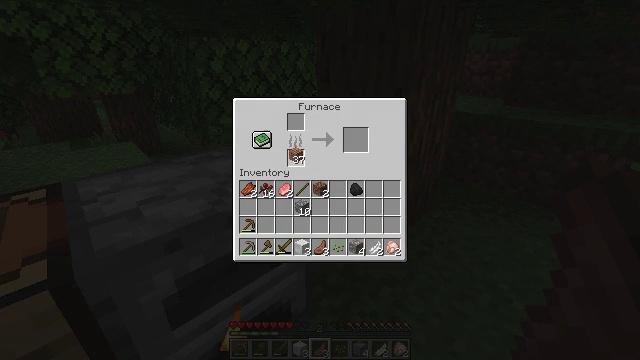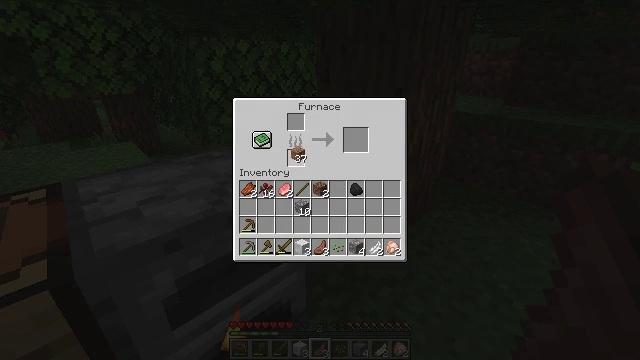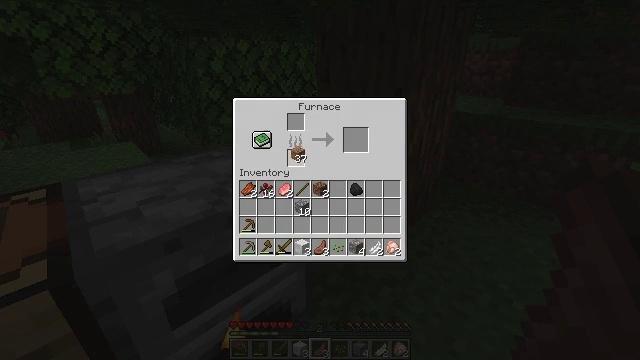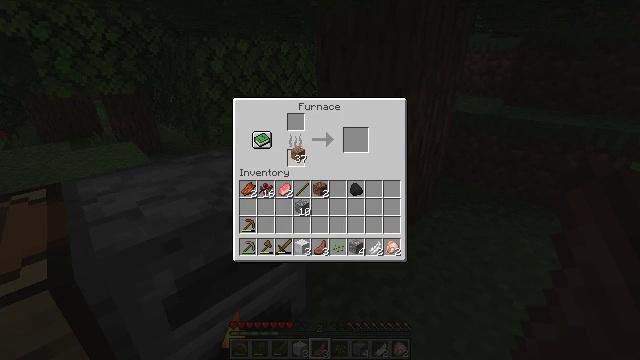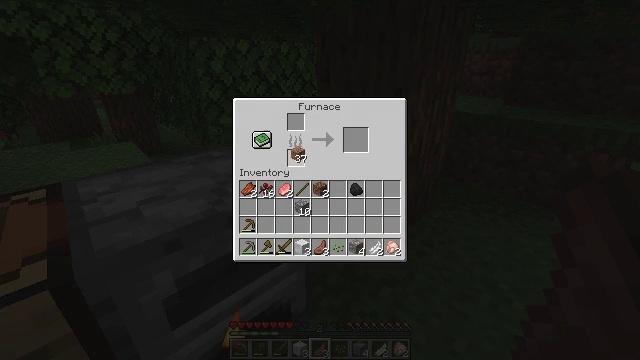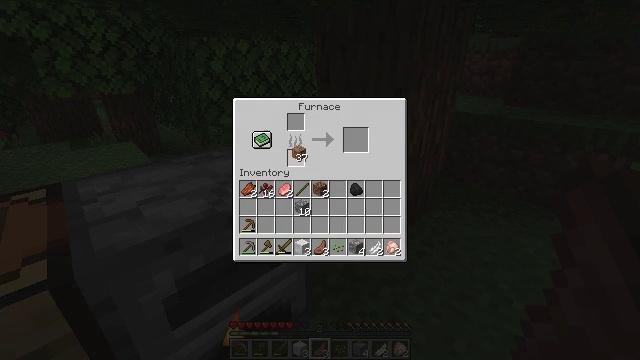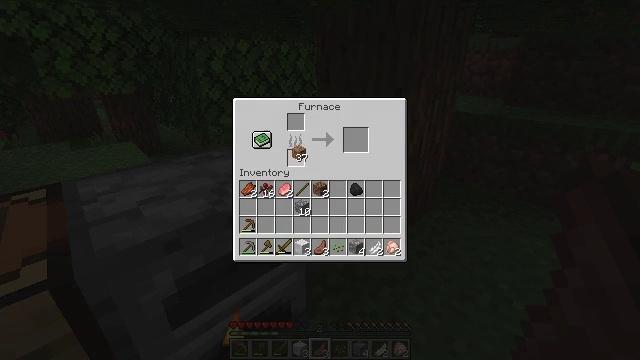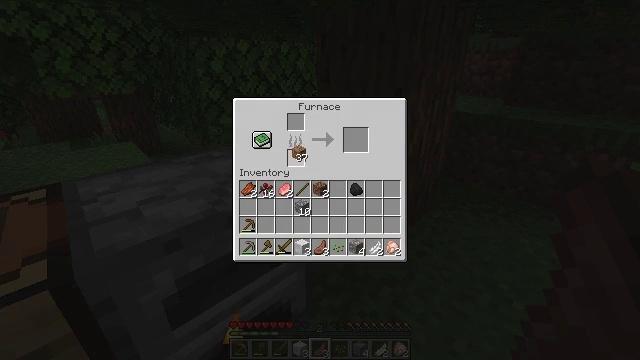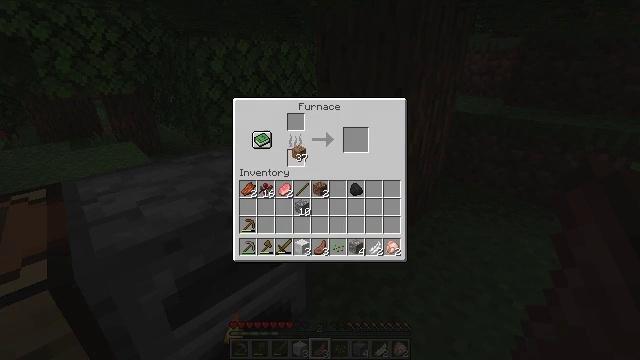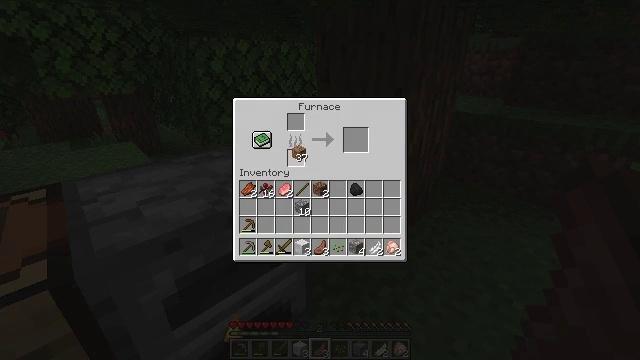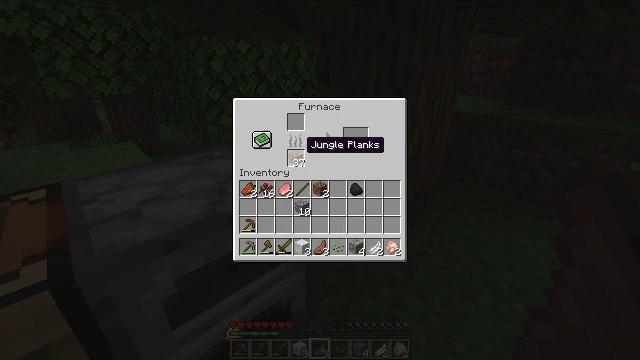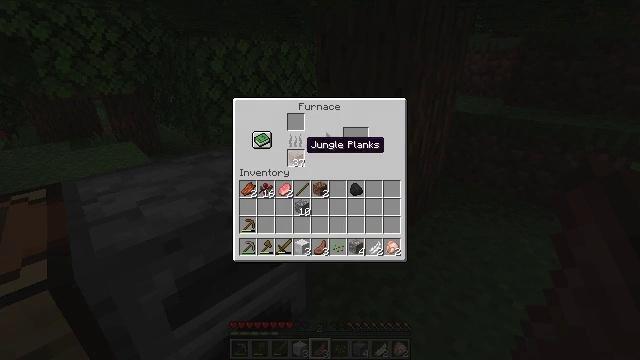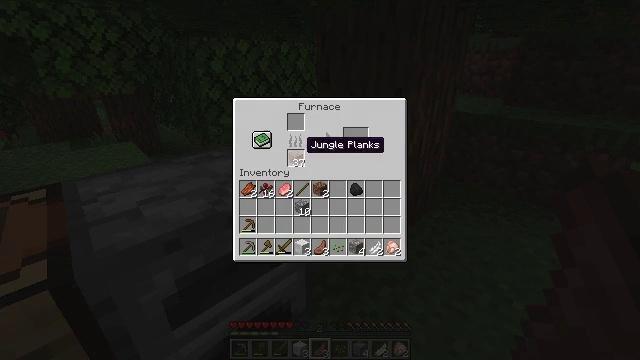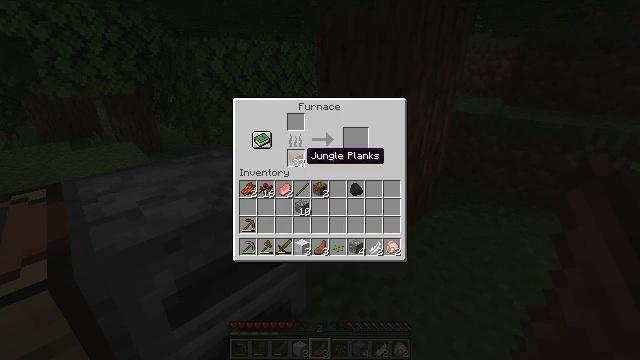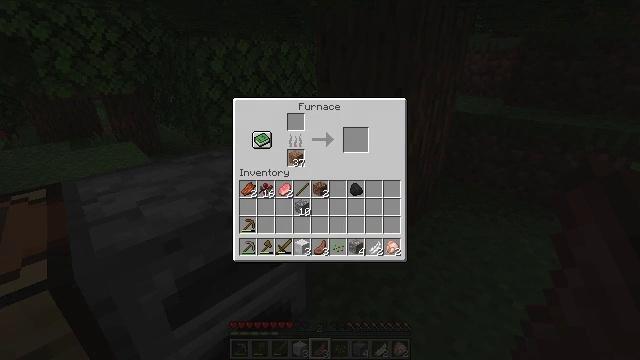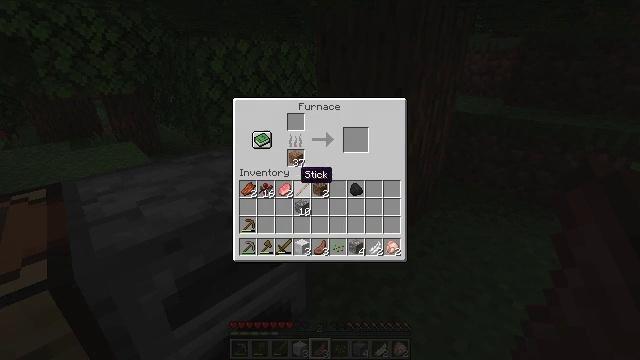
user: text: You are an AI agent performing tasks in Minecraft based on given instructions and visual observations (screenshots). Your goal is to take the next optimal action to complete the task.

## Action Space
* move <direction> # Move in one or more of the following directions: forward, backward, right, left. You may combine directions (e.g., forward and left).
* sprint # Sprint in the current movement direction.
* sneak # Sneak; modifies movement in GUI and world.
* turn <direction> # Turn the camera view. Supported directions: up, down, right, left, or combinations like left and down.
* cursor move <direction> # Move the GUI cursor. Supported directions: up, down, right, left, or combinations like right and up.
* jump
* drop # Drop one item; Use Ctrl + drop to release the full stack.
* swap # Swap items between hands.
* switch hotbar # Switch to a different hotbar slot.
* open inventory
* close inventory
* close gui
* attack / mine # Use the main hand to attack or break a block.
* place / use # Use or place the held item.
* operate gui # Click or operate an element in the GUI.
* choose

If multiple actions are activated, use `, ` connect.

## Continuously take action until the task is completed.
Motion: motion action
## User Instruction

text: Harvest the rose bush for its flowers.
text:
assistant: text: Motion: operate gui
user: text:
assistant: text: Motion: no_op
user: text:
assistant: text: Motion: no_op
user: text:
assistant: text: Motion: no_op
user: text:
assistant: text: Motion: no_op
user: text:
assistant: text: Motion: no_op
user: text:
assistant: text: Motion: operate gui
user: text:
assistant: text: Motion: operate gui
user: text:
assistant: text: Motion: operate gui
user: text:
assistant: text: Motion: no_op
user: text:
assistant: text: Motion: no_op
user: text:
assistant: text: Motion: no_op
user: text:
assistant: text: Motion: cursor move down
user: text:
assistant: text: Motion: cursor move down
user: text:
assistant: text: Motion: cursor move left and down
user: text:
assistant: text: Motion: no_op
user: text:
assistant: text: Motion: no_op
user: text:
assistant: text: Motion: no_op
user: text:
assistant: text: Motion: no_op
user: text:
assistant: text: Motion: operate gui
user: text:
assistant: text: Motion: operate gui
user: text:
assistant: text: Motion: cursor move up, operate gui
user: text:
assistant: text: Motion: cursor move right and up
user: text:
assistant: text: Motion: cursor move right and up
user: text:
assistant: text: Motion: cursor move up
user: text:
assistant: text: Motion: no_op
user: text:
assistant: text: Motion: no_op
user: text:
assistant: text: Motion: no_op
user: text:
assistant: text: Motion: no_op
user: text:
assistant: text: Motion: no_op